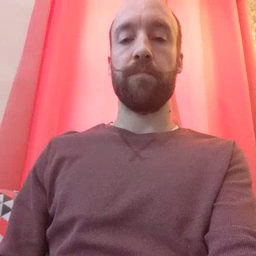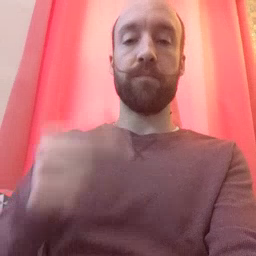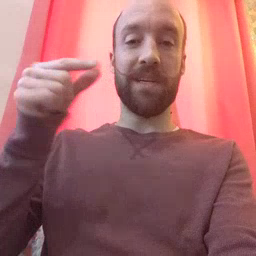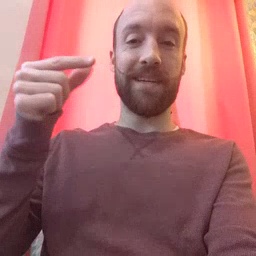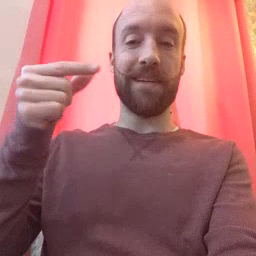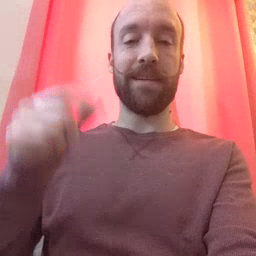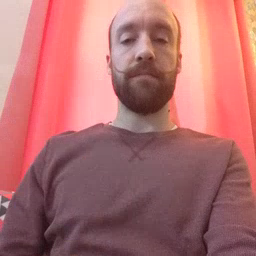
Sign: green